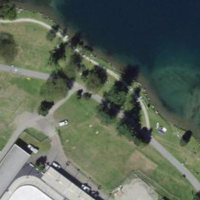
EUNIS habitat code: 26
Species observed at this site:
Corvus corone
Sorbus aucuparia
Oenanthe oenanthe
Fulica atra
Anas platyrhynchos
Betula pendula
Chloris chloris
Aix galericulata
Aythya fuligula
Fringilla coelebs
Passer domesticus
Cygnus olor
Parus major
Turdus pilaris
Sitta europaea
Motacilla alba
Delichon urbicum